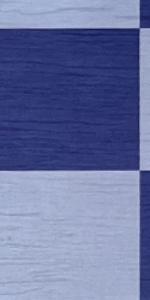
Label: Empty